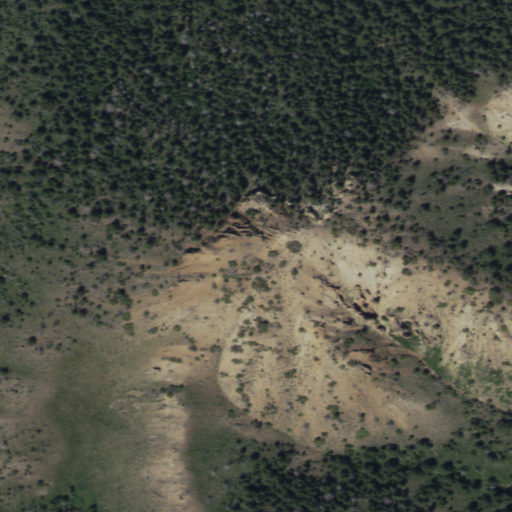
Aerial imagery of mountain in Wyoming named Leon Baird Peak containing evergreen forest and shrub